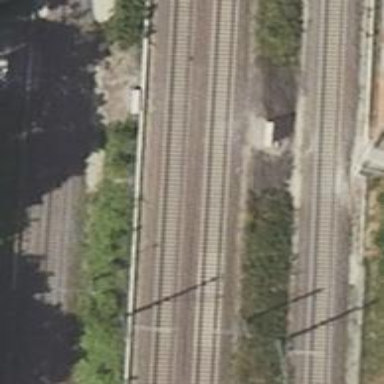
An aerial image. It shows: Railway signal.